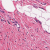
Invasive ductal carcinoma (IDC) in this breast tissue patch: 0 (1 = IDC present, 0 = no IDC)